Question: I'm trying to do a simple header like so:

Here's my bare bones code:
<URL>
I just can't seem to get the LOGO, NAV, and SOCIAL ICONS items to float correctly using BS3's baked in code. Can someone help start me on the right foot? How would you write the code? Thanks!
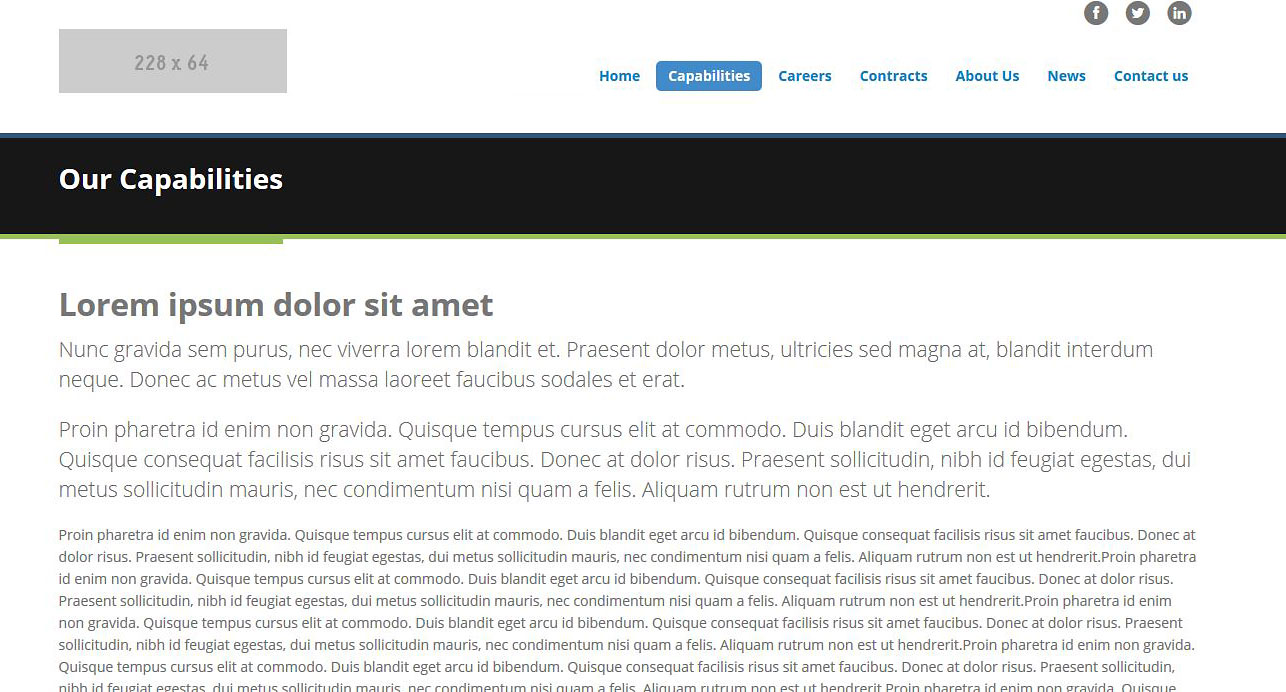
Answer: adding the following seems to do it for me:
'''
h1 { float: left; }
.list-inline { text-align: right; }
.nav-pils { float: right }
'''